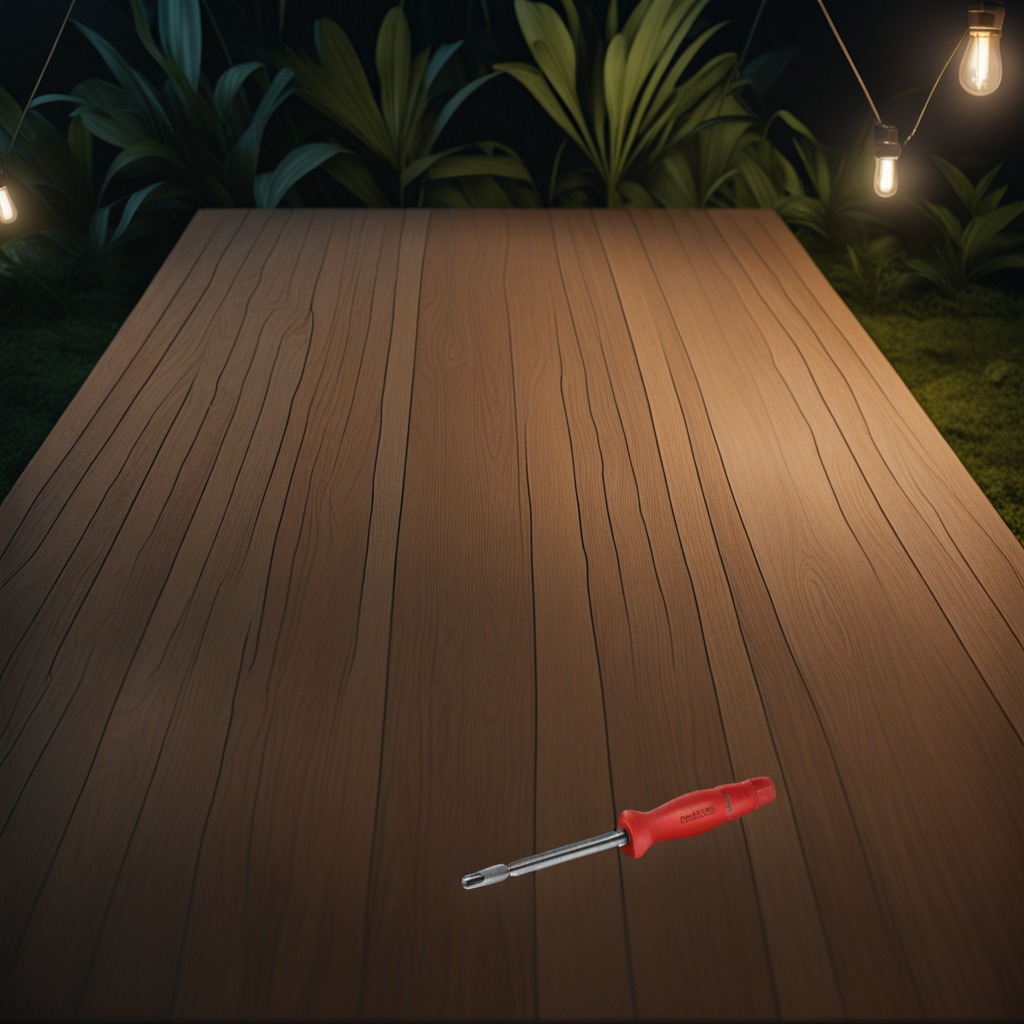
A screwdriver lying on a wooden table inside a jungle field workshop tent at night dim ambient light soft shadows worn but